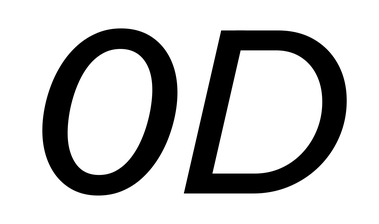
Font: InstrumentSans-Italic_Medium_Italic